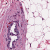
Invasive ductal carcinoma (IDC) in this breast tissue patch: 1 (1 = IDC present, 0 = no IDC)